Field crop: maize
Growth stage: 2
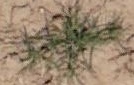
Species: salsola